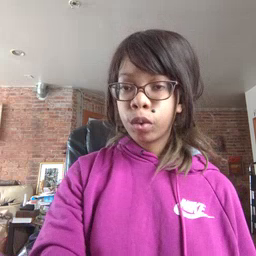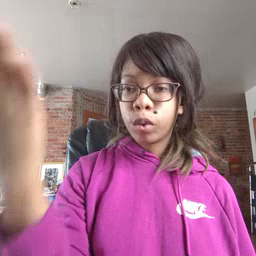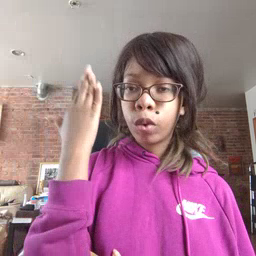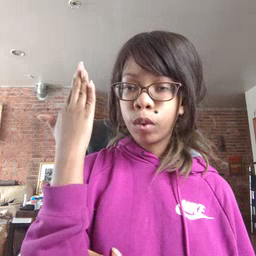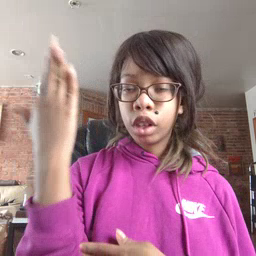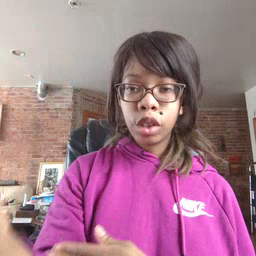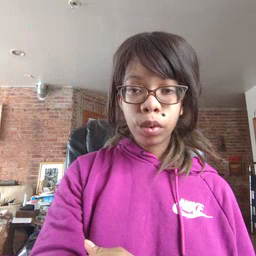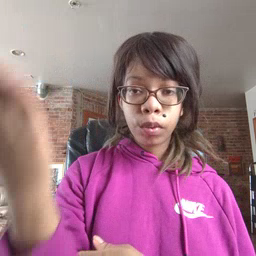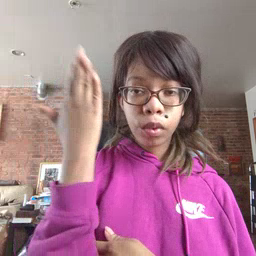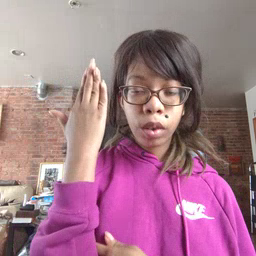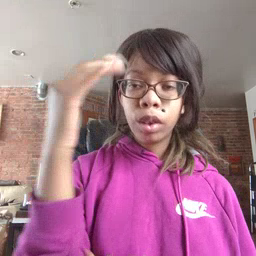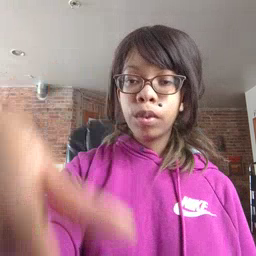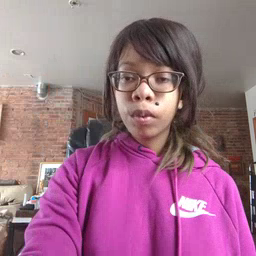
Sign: morning